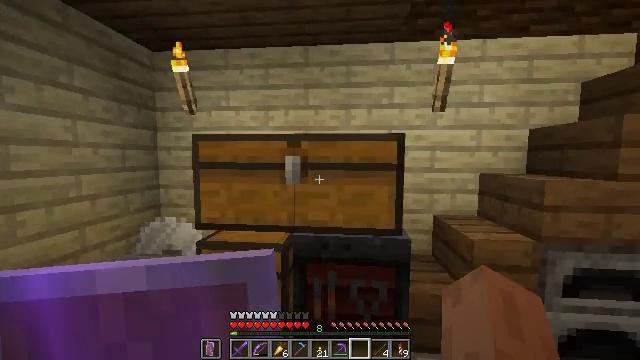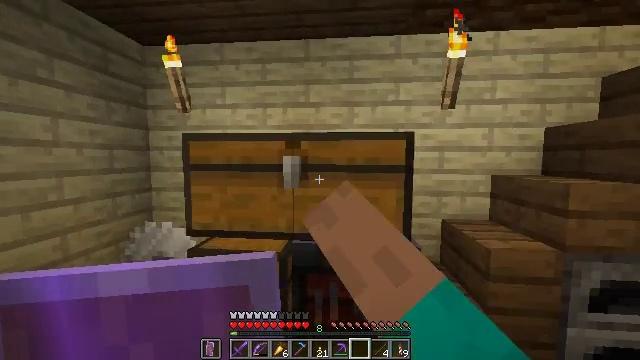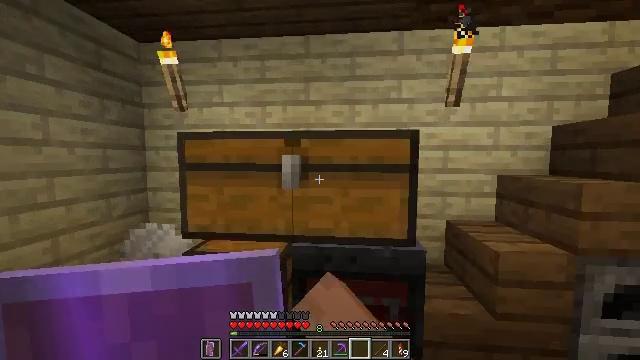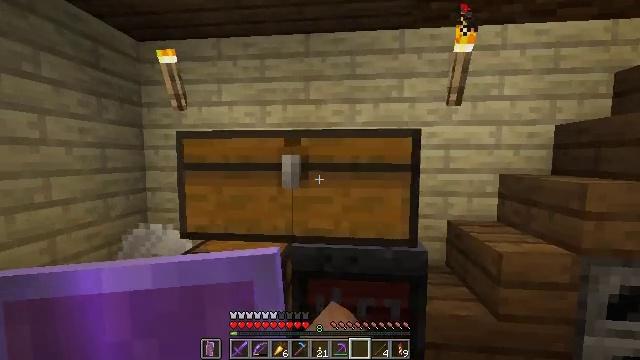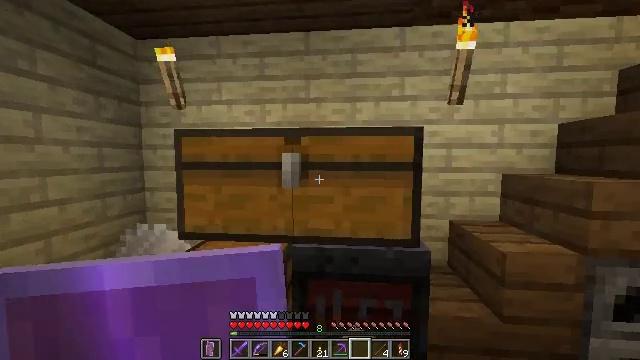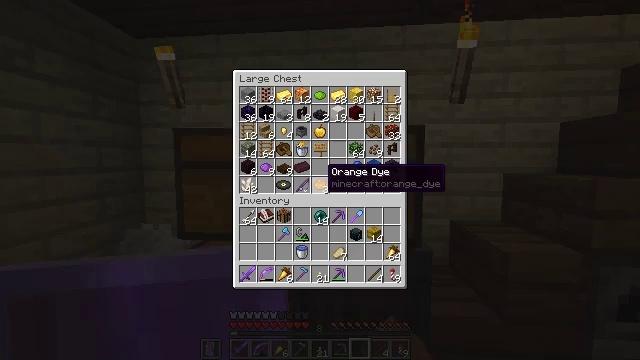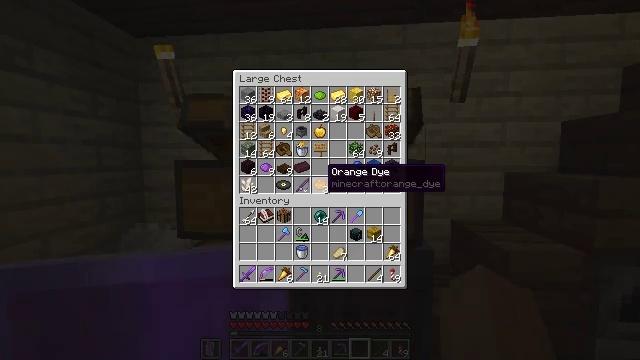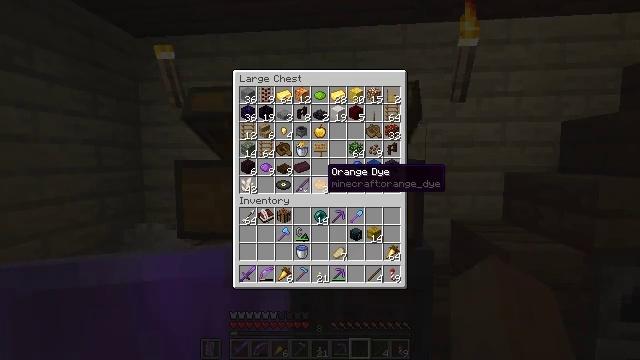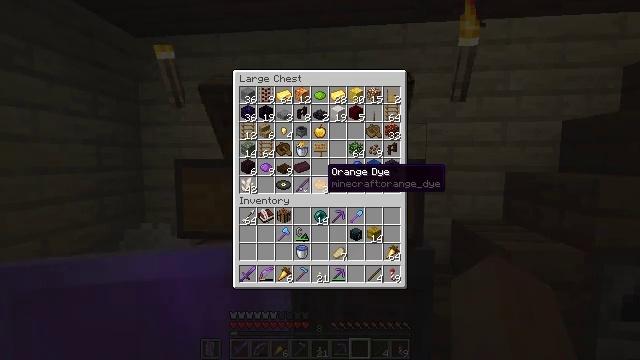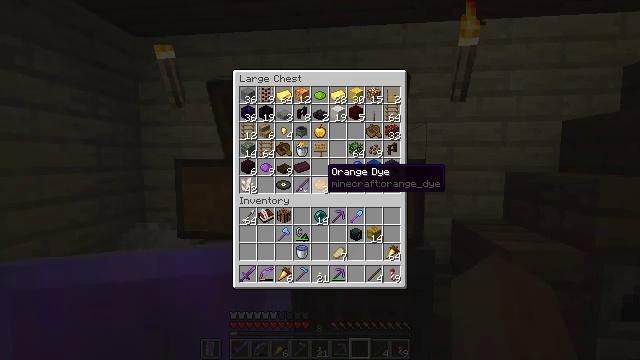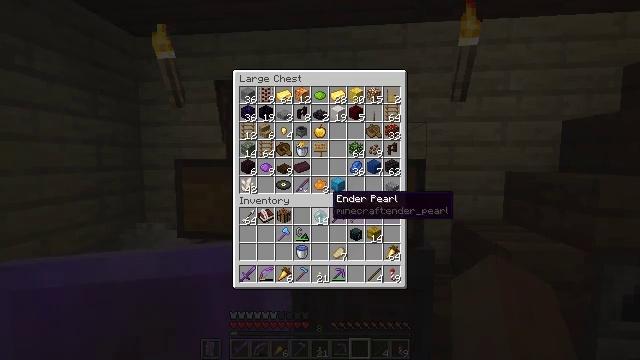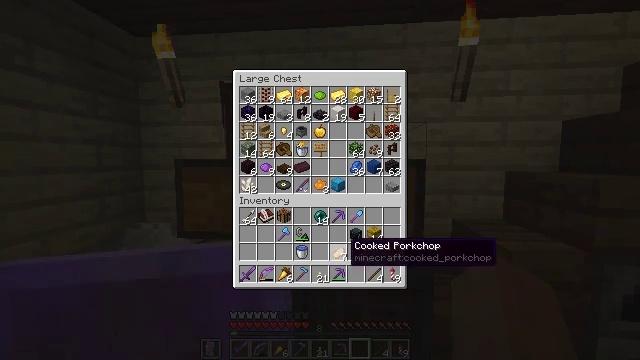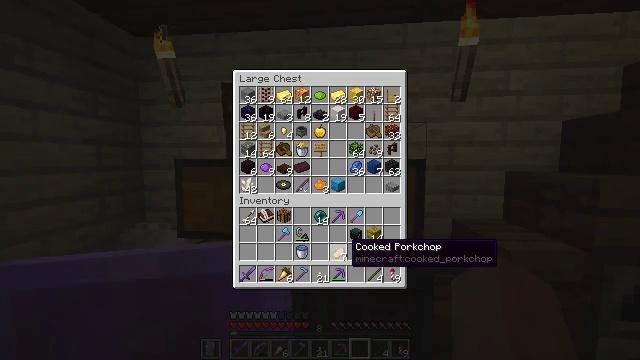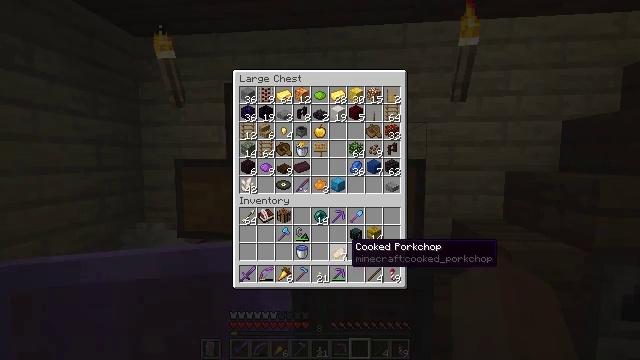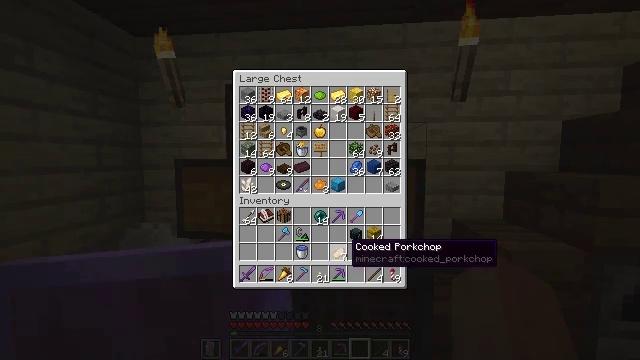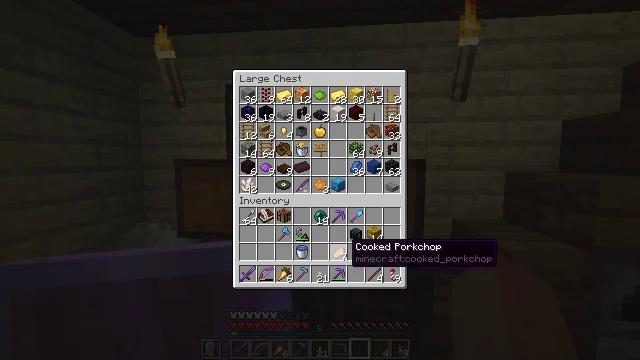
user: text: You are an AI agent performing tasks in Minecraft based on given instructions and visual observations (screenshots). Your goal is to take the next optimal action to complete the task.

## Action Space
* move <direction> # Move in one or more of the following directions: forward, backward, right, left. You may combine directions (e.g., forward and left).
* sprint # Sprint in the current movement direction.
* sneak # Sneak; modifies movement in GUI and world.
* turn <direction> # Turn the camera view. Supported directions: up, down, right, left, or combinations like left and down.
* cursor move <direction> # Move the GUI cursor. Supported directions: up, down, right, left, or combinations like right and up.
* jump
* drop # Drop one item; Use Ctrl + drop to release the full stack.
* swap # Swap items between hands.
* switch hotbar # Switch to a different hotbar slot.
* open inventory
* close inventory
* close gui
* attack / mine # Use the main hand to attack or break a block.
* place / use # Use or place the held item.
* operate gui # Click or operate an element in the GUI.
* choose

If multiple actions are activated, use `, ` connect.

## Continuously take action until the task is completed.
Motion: motion action
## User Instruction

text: Craft the respawn anchor using the crafting table.
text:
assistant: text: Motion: use / place
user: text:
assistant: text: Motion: use / place
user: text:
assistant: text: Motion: no_op
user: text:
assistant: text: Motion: no_op
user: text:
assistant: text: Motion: open gui
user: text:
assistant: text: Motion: no_op
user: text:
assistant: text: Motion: no_op
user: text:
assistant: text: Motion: no_op
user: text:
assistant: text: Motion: no_op
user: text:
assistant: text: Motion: cursor move down
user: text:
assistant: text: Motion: cursor move right and down
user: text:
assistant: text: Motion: no_op
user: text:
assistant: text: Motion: no_op
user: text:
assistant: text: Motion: no_op
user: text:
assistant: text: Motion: no_op
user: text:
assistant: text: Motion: no_op
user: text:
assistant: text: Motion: no_op
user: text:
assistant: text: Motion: cursor move left
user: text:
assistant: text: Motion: cursor move left
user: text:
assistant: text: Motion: no_op
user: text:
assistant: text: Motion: no_op
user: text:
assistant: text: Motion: cursor move down
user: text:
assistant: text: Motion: cursor move down
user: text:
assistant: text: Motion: cursor move down
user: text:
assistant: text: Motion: no_op
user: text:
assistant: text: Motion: no_op
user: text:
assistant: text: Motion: no_op
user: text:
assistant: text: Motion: no_op
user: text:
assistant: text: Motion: no_op
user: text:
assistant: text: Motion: no_op